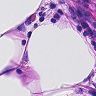
Metastatic tissue present: no